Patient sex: F
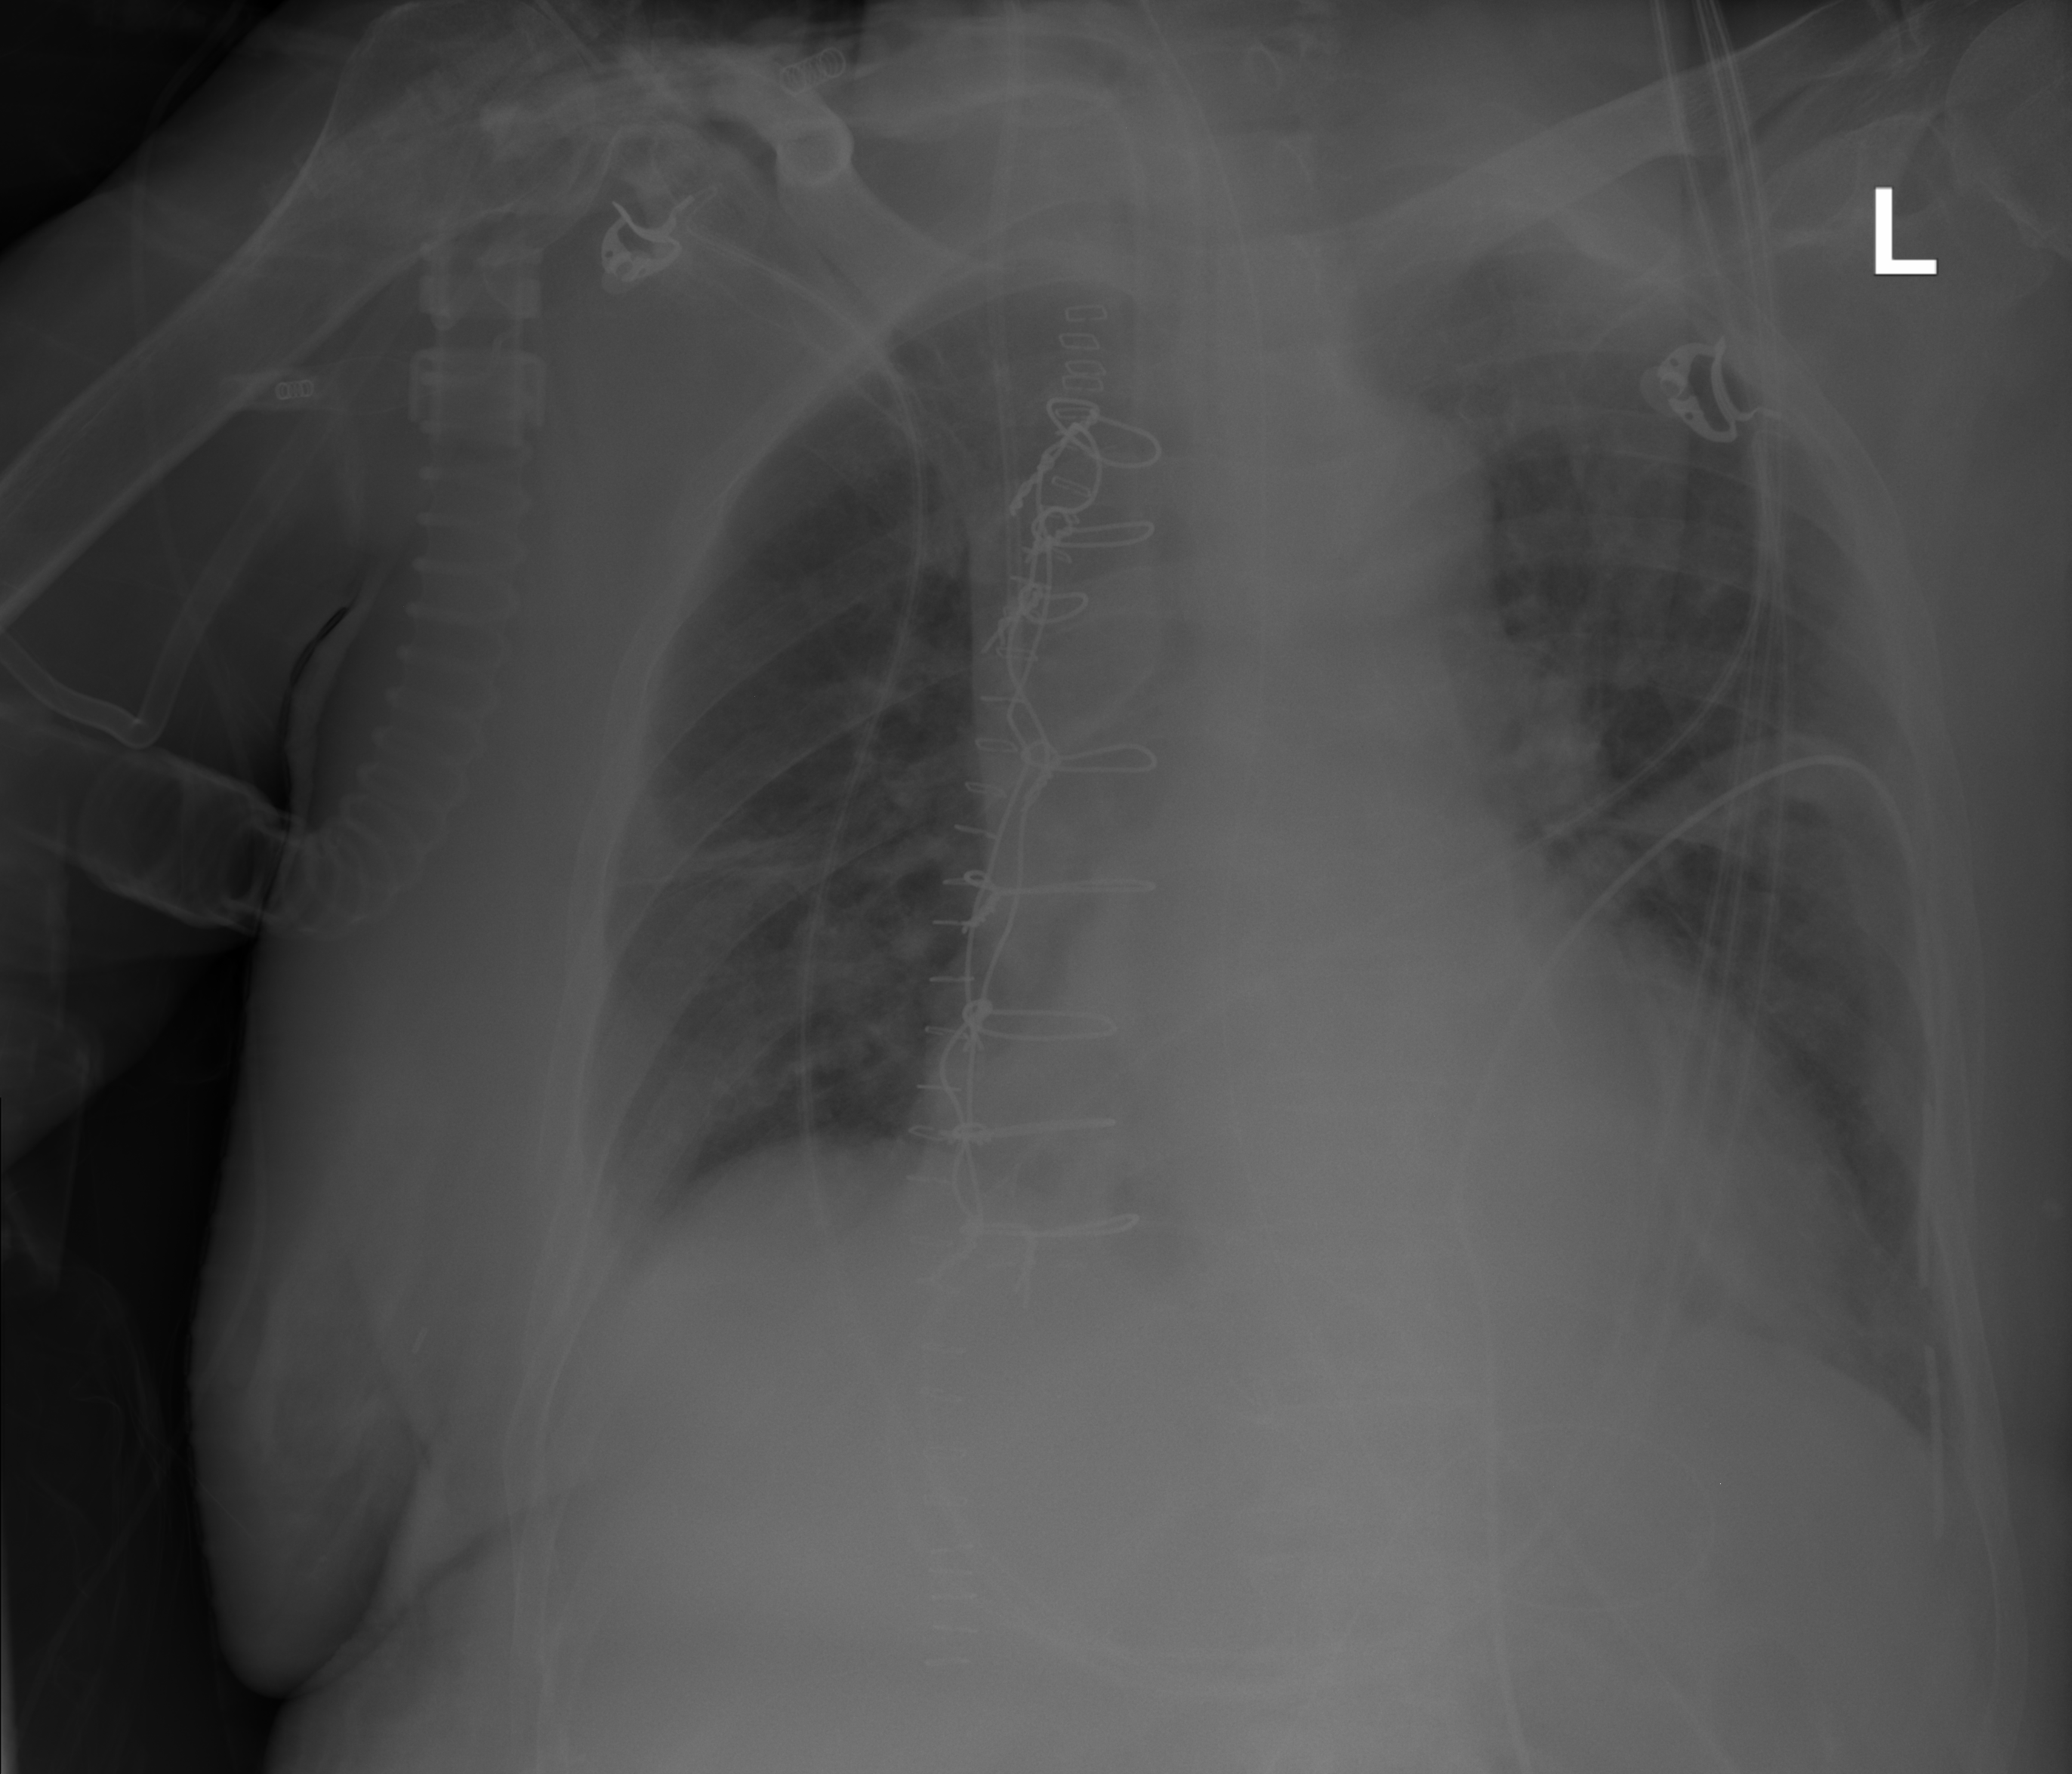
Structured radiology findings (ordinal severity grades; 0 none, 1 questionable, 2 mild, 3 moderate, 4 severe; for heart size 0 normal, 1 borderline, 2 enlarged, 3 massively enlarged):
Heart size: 2
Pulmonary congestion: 2
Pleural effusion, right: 2
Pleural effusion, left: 1
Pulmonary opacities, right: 1
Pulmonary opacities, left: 0
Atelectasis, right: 2
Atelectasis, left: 2